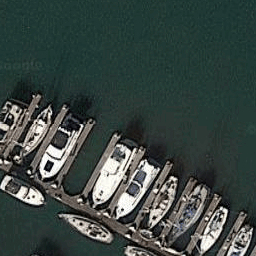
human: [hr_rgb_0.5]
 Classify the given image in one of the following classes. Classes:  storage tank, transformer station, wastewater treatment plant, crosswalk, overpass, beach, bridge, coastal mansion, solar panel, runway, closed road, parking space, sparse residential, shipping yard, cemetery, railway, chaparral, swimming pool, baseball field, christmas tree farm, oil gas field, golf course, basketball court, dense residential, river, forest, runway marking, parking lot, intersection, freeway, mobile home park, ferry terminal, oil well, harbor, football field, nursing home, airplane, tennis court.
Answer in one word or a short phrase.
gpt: harbor